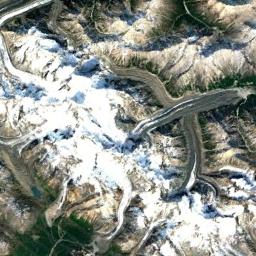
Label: snowberg